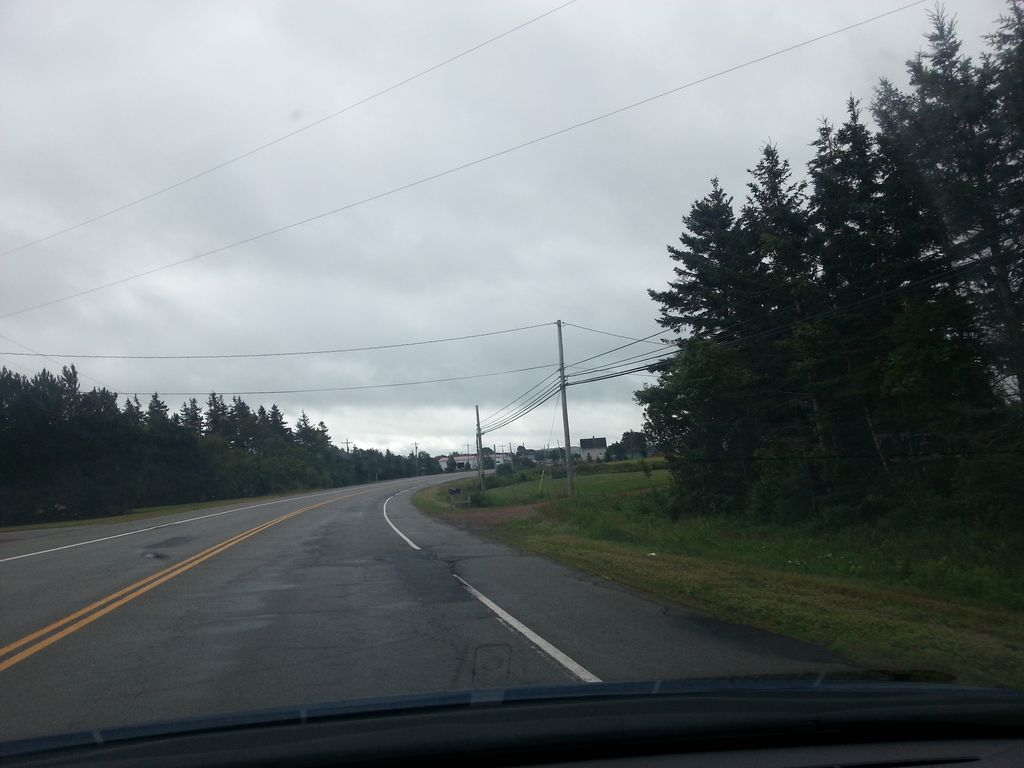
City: charlottetown